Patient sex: F
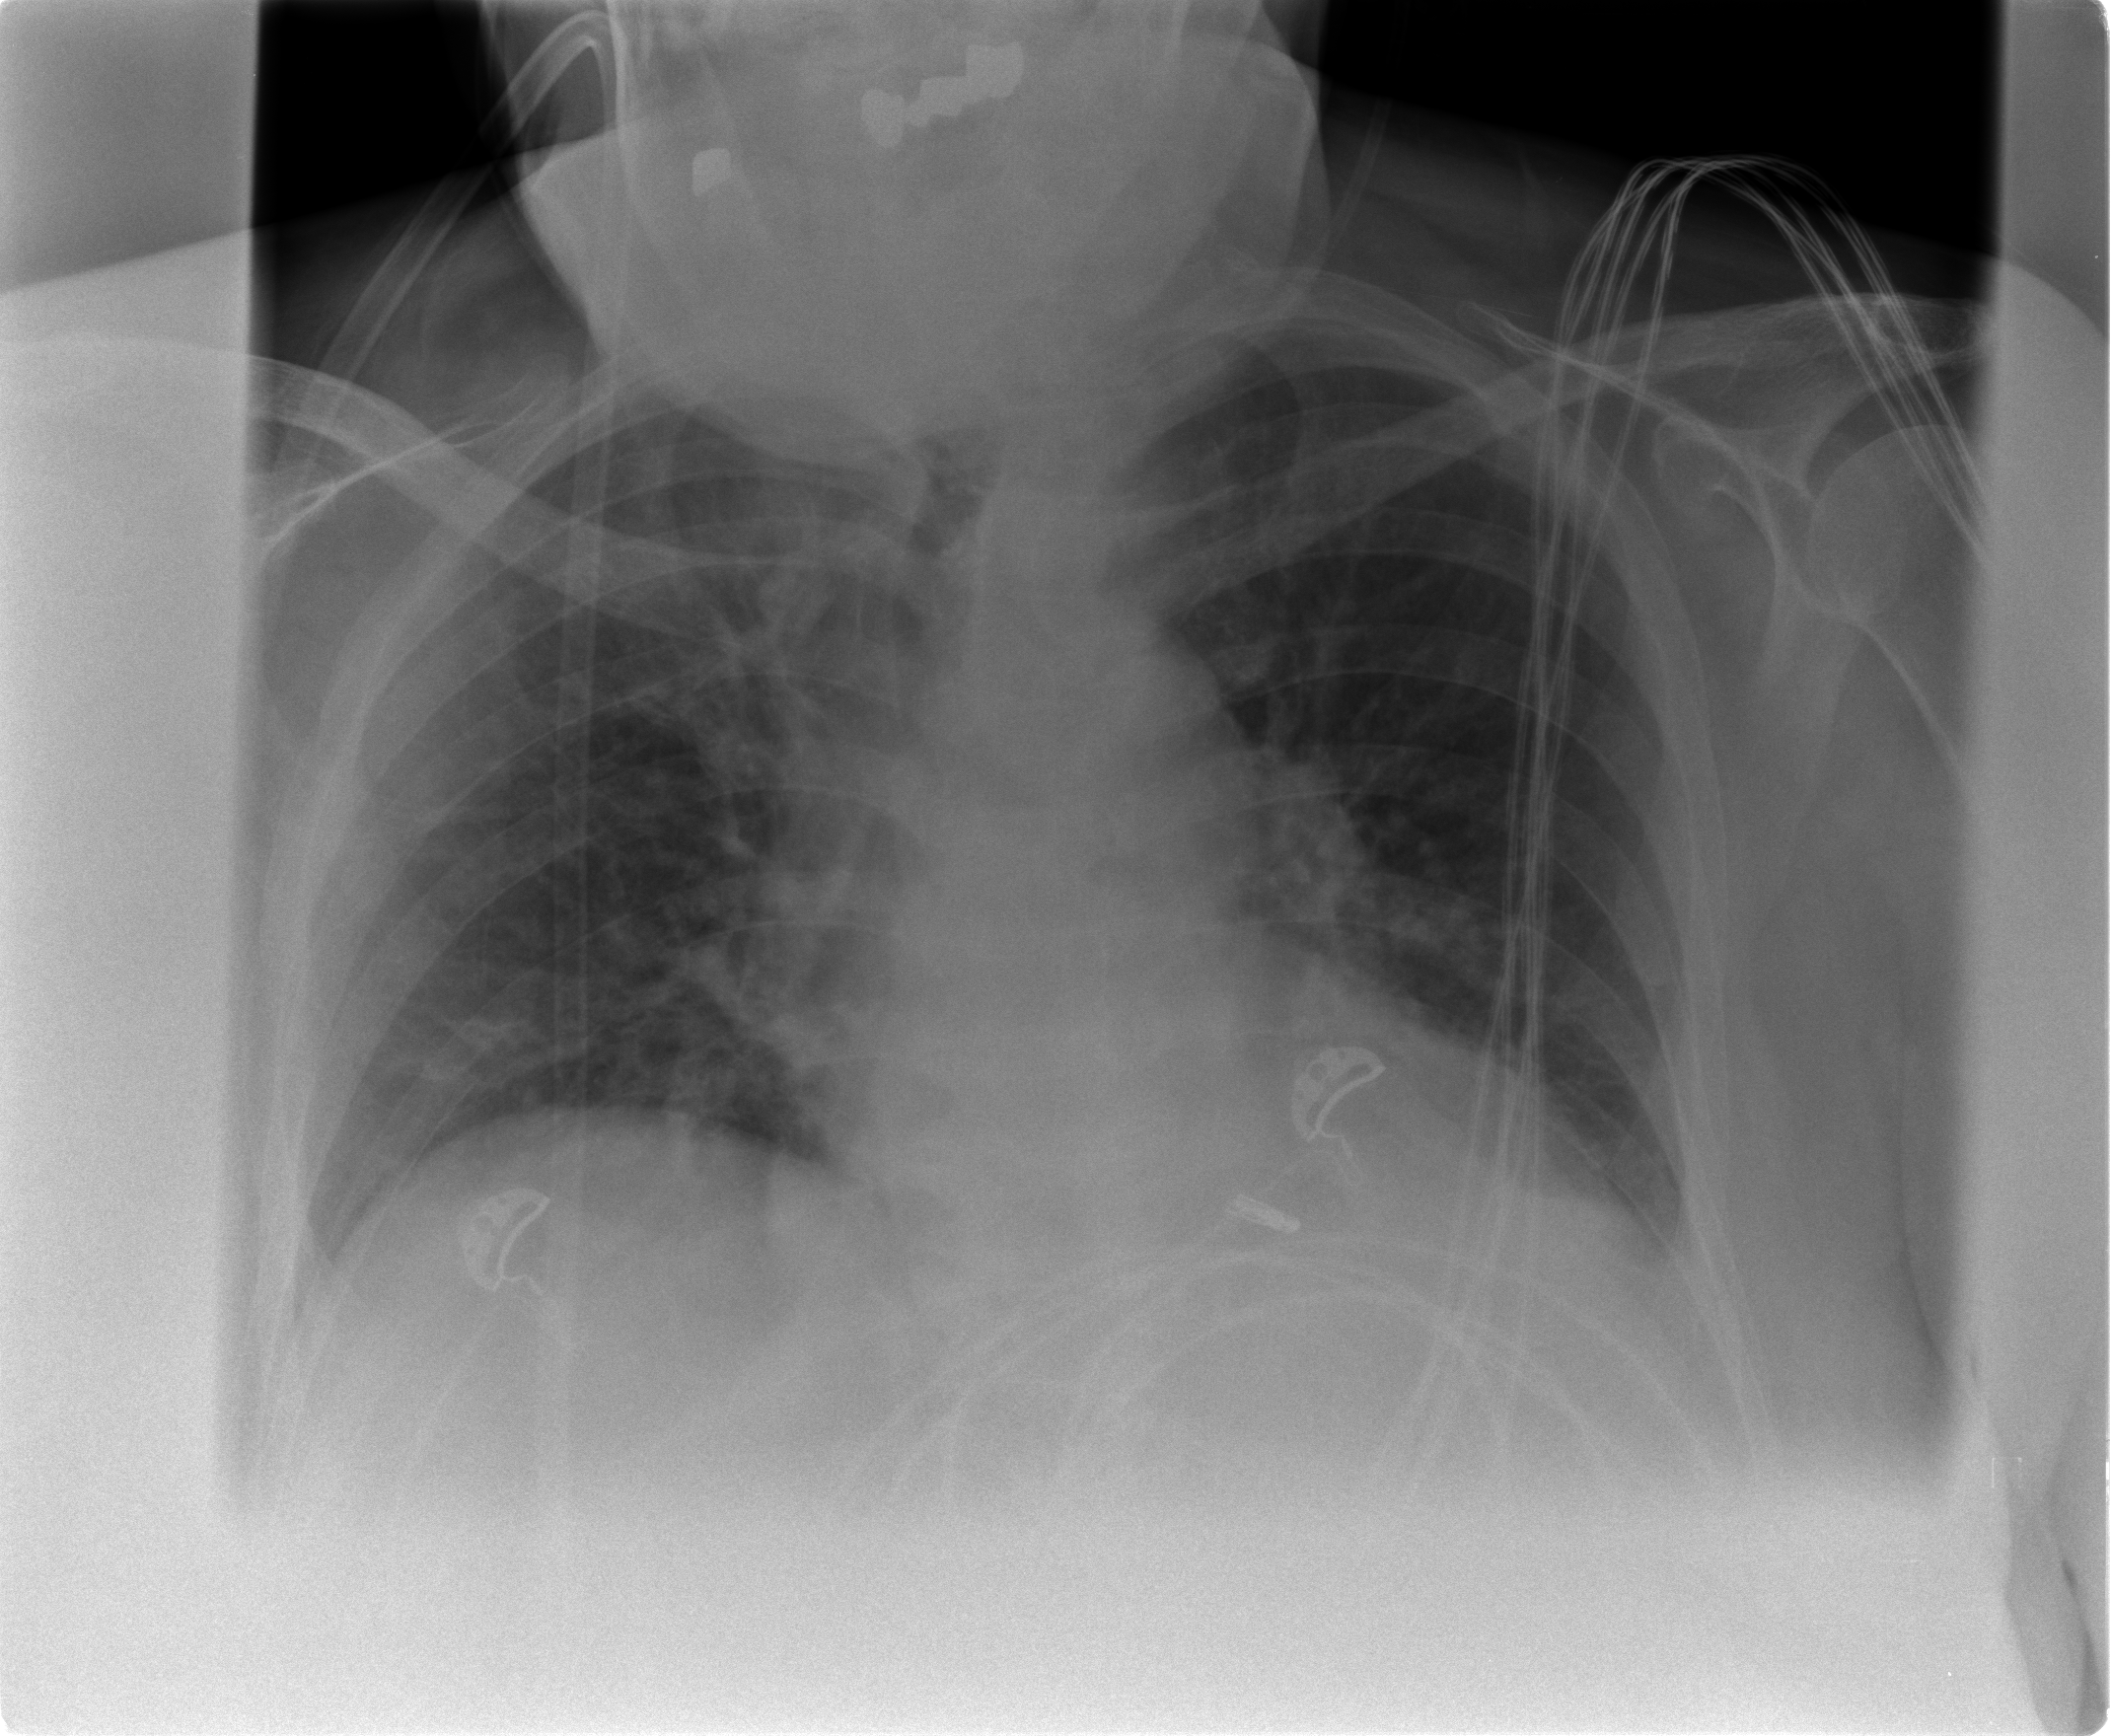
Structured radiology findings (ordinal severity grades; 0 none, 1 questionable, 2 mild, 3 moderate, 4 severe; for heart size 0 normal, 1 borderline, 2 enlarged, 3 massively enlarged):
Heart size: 0
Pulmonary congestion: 2
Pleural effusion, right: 0
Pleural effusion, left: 1
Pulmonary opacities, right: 1
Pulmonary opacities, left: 0
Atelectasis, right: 1
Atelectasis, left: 1